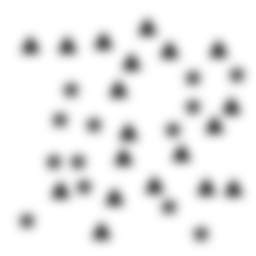
Squares: 0
Triangles: 19
Stars: 13
Total shapes: 32